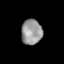
Tissue: lung
Cell type: T cells
Senescence score: 0.2023
Nuclear area (px): 513
Mean DAPI intensity: 151.454